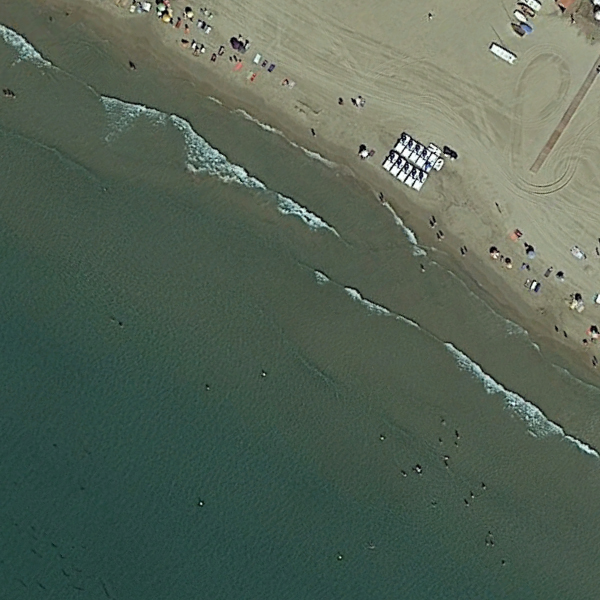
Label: Beach